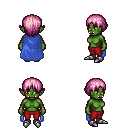
a pixel art fantasy rpg character, female body template, orc, green skin, blue cape, red pants, pink plain hairstyle, metal boots, four views (front, back, left, right), 2x2 character sprite sheet, small pixel art, hard edges, no anti-aliasing